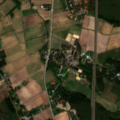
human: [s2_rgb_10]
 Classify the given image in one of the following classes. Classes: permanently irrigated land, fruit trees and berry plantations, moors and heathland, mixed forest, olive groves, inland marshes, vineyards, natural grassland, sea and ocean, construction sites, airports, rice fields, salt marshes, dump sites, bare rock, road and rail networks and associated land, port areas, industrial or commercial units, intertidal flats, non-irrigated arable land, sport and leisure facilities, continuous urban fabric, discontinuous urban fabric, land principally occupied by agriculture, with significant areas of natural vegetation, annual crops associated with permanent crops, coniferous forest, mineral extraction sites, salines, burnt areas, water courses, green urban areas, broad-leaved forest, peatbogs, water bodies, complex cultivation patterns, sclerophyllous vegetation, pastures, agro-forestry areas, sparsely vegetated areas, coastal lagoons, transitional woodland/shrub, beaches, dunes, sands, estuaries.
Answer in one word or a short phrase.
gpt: discontinuous urban fabric, non-irrigated arable land, land principally occupied by agriculture, with significant areas of natural vegetation, coniferous forest, mixed forest, transitional woodland/shrub